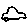
Label: car